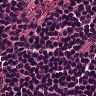
Metastatic tissue present: no